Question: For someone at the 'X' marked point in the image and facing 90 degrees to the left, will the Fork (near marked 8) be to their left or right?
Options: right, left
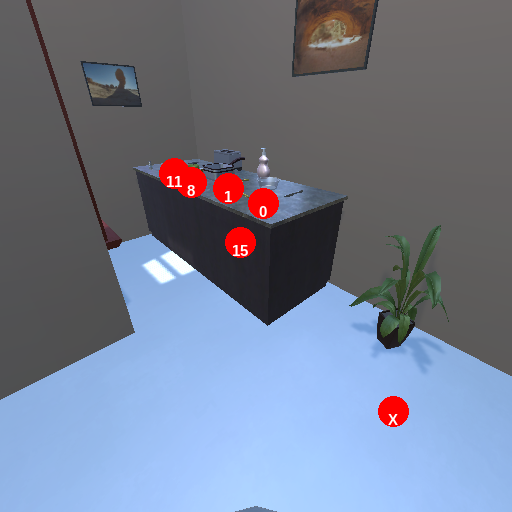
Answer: right